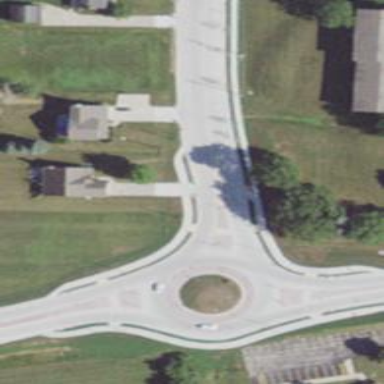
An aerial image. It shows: Marked path crossing.